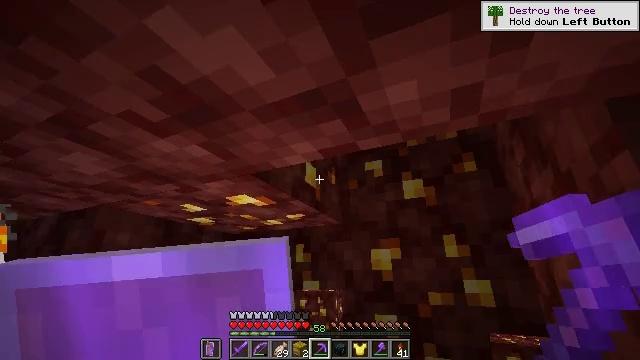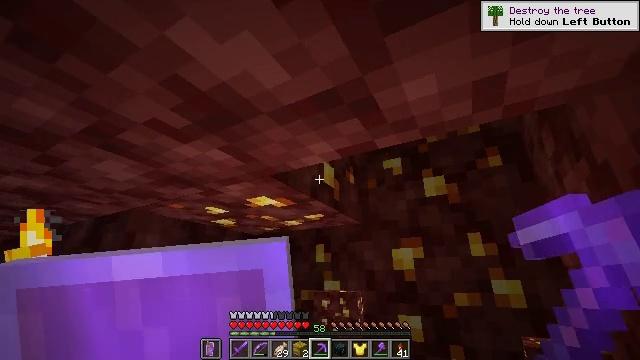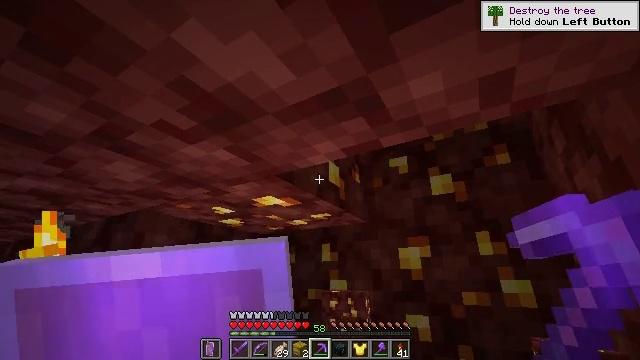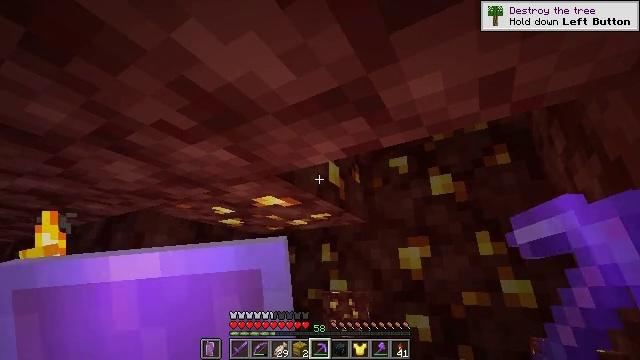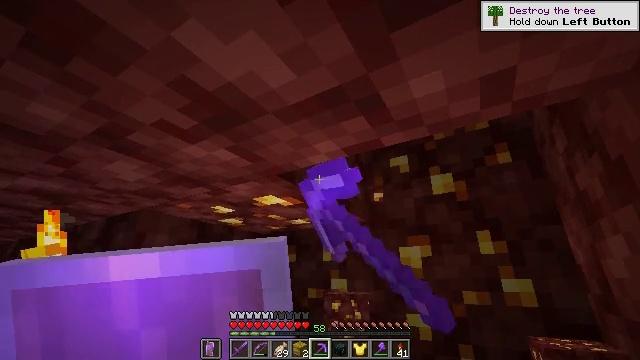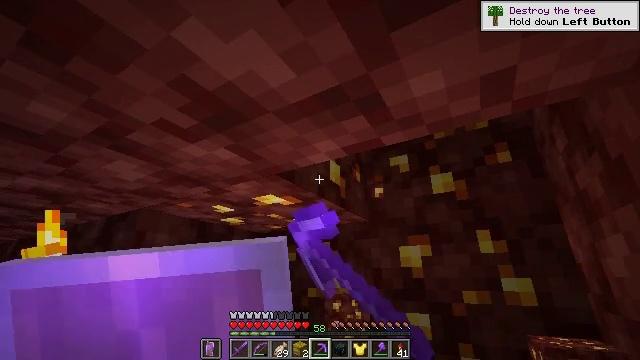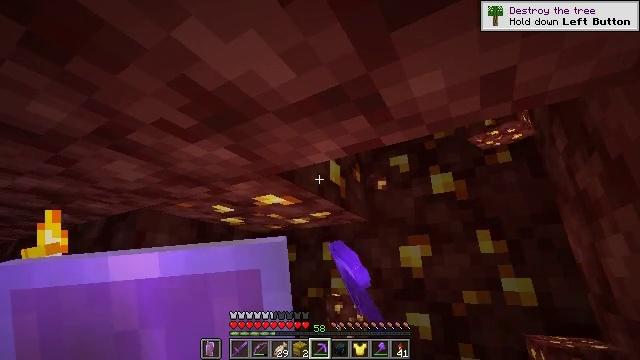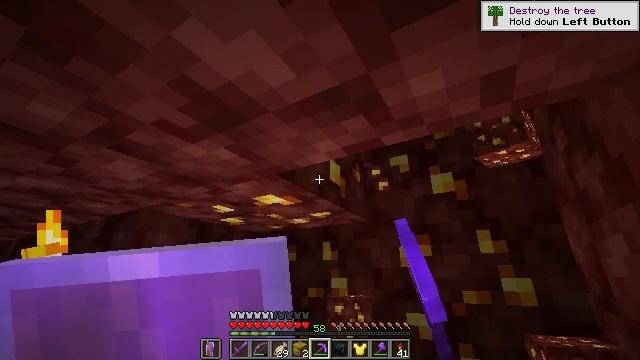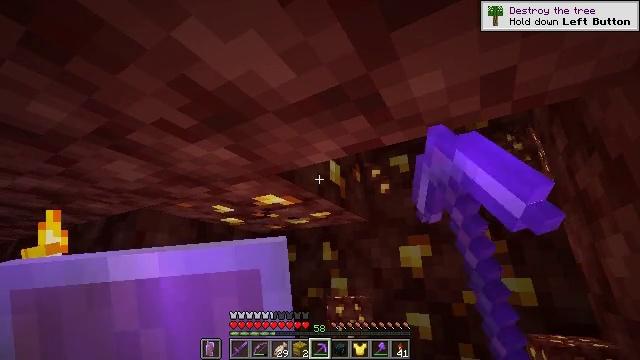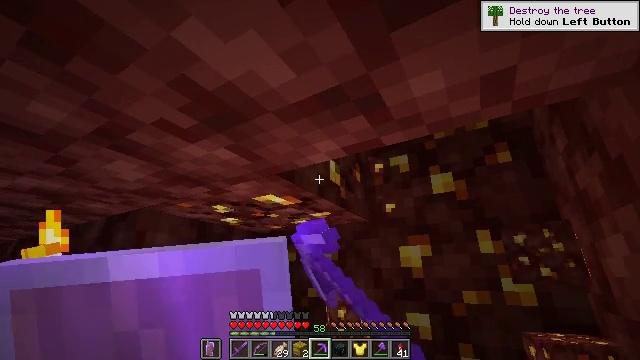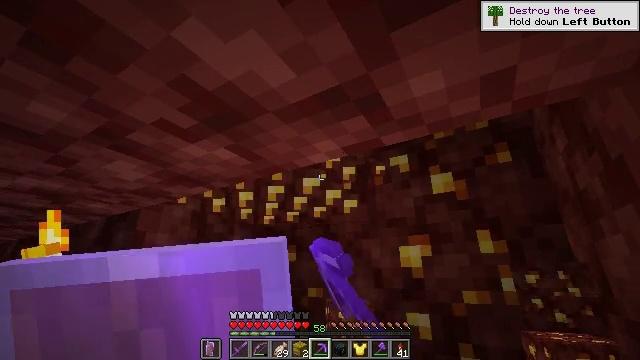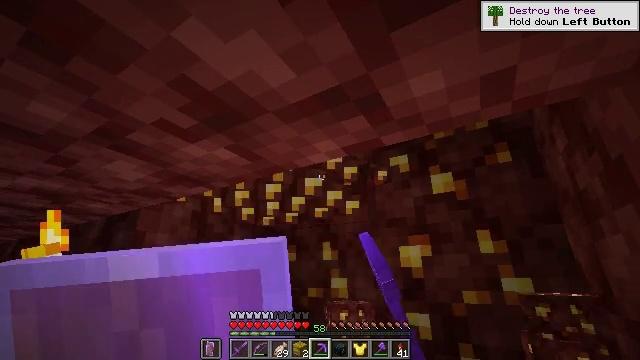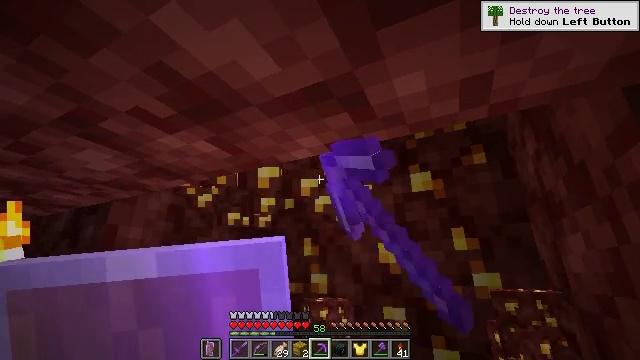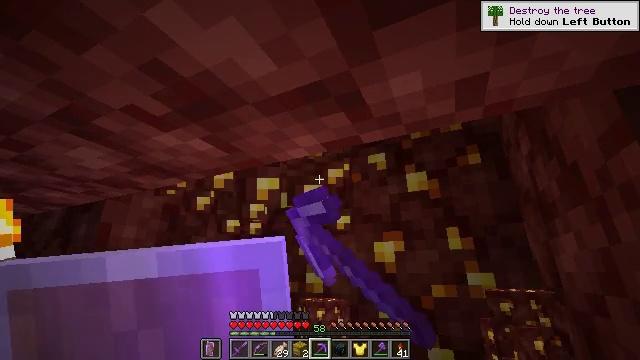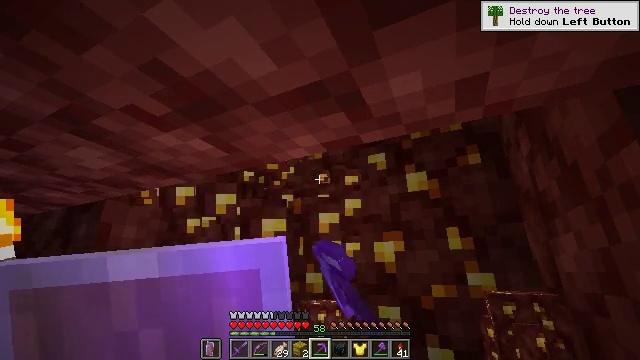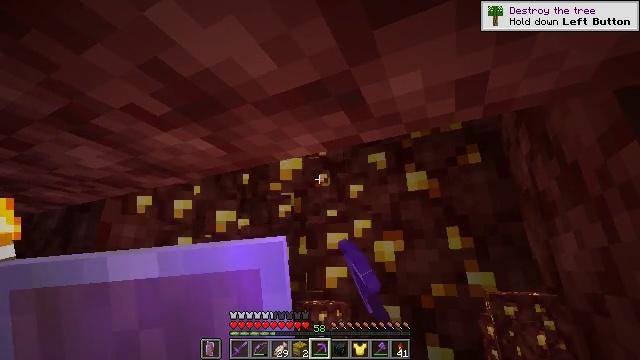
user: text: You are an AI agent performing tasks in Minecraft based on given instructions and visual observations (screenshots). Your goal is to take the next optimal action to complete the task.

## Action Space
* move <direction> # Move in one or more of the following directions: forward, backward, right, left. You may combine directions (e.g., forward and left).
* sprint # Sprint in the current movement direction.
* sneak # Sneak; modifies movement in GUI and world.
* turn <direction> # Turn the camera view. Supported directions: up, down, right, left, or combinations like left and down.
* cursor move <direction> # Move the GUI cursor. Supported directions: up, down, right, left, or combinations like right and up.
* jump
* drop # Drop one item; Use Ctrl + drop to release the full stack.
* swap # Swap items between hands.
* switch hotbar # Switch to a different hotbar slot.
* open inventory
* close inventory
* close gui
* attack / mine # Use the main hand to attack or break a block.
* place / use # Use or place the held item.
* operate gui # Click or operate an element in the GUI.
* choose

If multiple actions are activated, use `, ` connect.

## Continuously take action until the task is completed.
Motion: motion action
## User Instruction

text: Gather nether gold ore using a pickaxe.
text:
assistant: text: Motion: turn left
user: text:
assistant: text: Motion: turn left
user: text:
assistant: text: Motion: attack / mine
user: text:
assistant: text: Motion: attack / mine
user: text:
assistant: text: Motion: attack / mine
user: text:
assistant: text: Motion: attack / mine
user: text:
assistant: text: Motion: attack / mine
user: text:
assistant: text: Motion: attack / mine
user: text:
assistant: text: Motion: attack / mine
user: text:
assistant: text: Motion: attack / mine
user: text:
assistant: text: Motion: attack / mine
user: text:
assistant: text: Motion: turn right
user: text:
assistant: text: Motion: no_op
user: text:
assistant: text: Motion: no_op
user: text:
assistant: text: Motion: no_op
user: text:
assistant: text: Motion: no_op
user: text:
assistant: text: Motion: no_op
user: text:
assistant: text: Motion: no_op
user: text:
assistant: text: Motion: no_op
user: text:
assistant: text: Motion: no_op
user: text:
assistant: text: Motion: attack / mine
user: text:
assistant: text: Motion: attack / mine
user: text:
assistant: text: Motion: attack / mine
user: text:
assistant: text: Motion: attack / mine
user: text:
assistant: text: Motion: attack / mine
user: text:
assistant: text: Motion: attack / mine
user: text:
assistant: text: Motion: attack / mine
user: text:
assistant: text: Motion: attack / mine
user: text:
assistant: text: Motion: attack / mine
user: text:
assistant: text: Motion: turn right and down